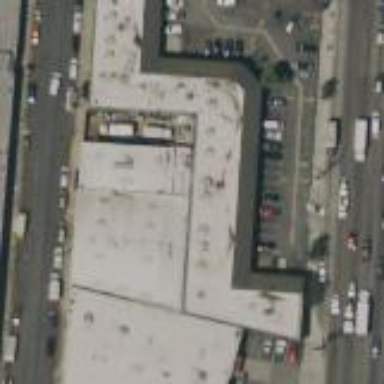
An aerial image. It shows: Retail building.